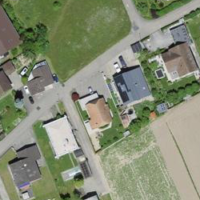
EUNIS habitat code: 54
Species observed at this site:
Clematis vitalba